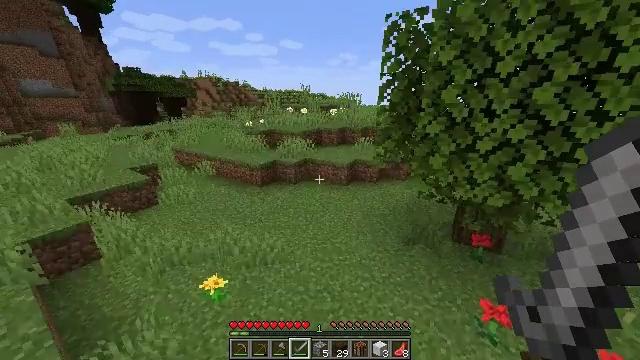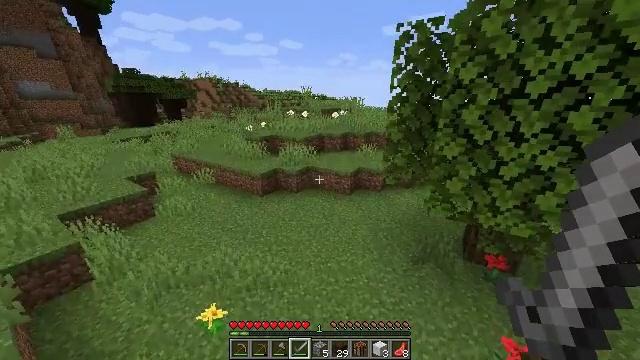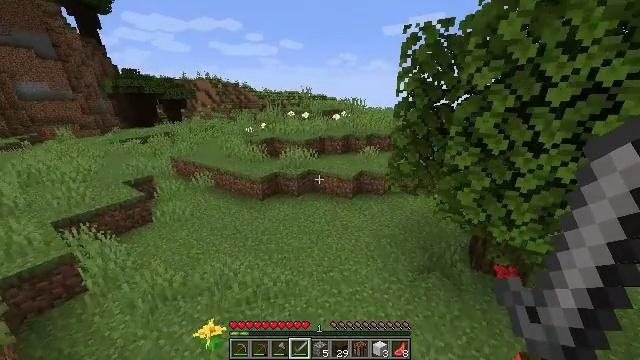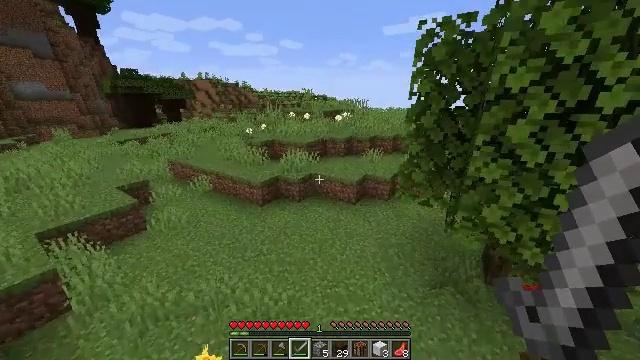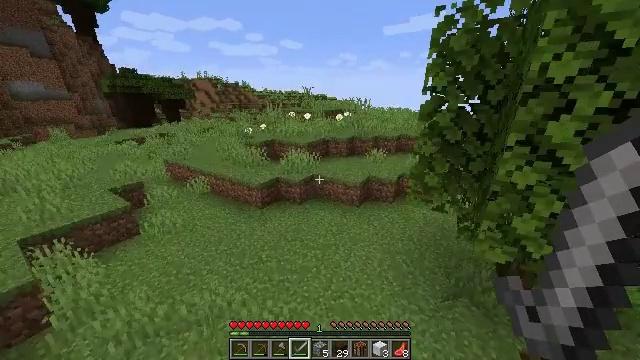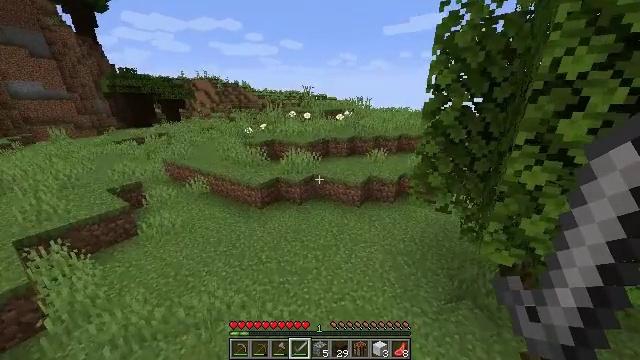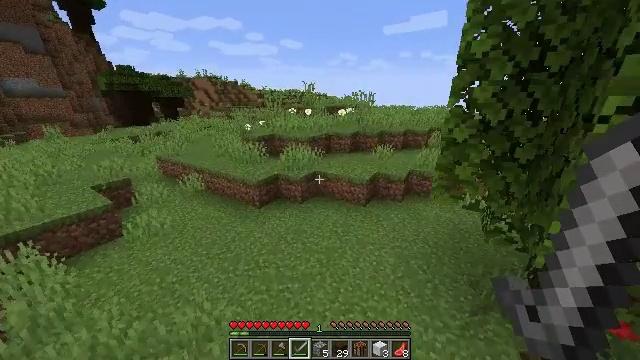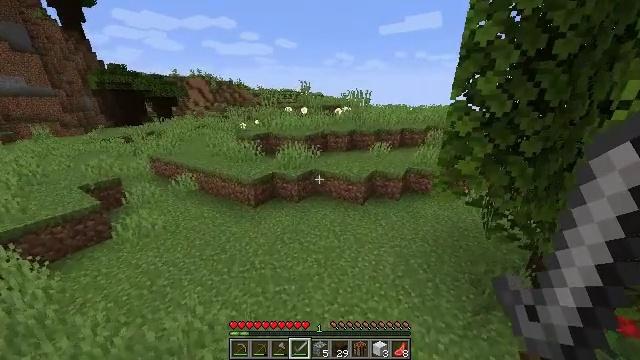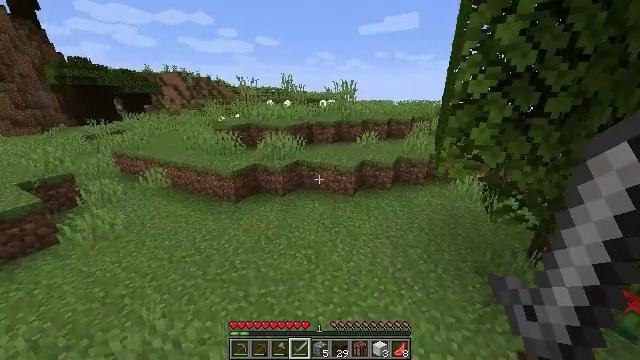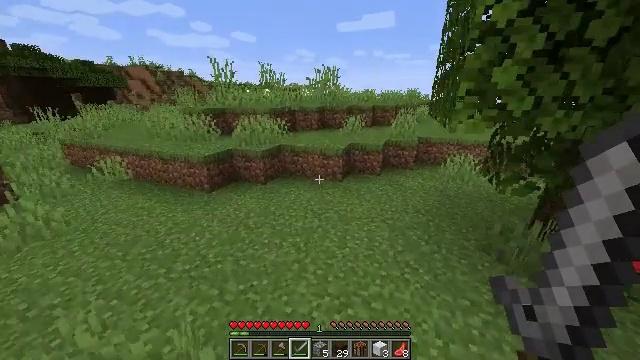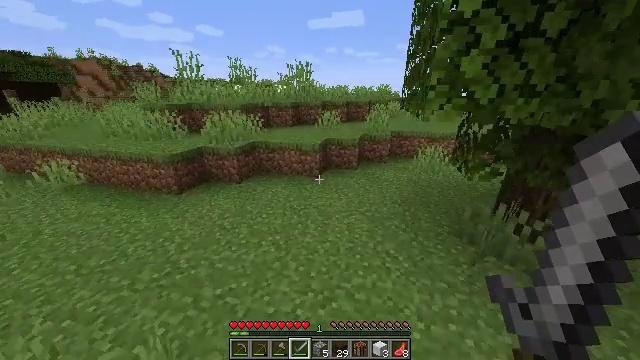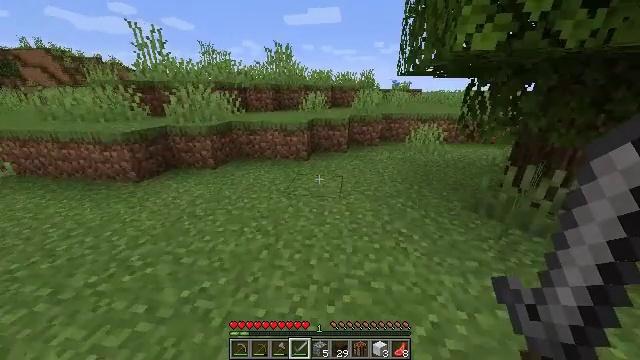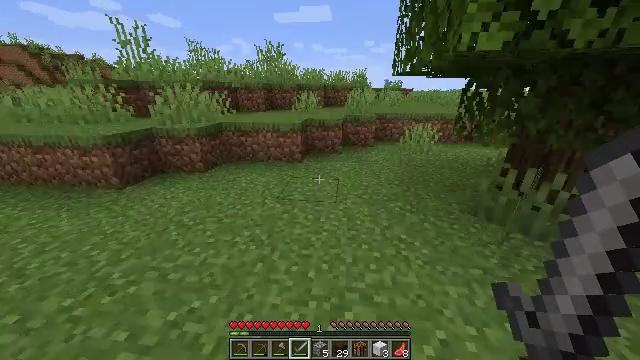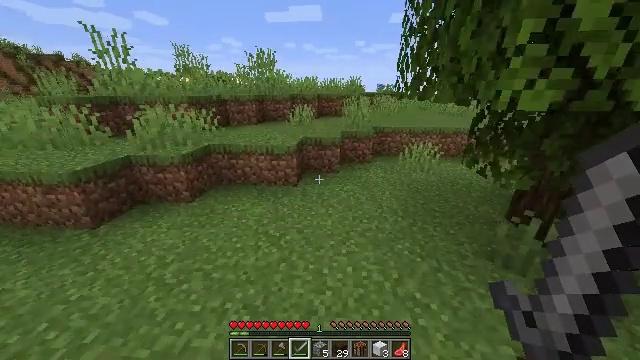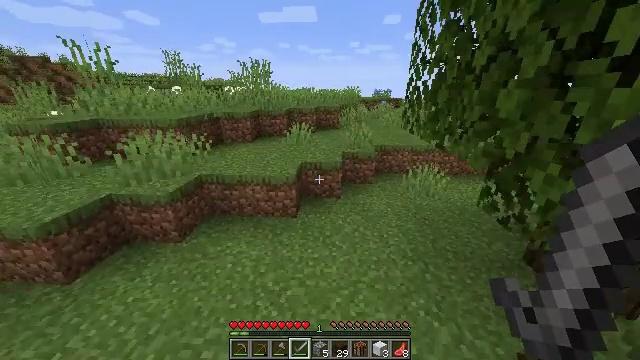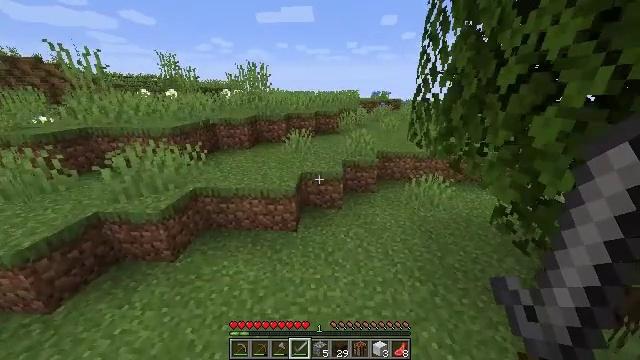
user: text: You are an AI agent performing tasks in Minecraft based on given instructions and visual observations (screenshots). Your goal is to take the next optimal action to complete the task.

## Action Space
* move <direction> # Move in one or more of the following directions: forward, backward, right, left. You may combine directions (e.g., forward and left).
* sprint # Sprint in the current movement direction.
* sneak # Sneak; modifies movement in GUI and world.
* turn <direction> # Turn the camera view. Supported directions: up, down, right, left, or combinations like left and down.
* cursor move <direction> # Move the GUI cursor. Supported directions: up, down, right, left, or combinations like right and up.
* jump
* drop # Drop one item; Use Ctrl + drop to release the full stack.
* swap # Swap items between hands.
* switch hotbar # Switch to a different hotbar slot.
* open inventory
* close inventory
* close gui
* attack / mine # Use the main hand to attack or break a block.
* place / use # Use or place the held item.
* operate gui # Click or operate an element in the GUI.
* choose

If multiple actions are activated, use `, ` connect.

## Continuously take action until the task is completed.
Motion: motion action
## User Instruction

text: Break the sand block.
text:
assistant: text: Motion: move forward, sprint, jump
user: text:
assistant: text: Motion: move forward, sprint, jump
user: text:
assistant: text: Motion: move forward, sprint, jump
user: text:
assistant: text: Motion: move forward, sprint, jump
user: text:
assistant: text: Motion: move forward, sprint, jump
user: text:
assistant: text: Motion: move forward, sprint, jump
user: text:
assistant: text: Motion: move forward, sprint, turn right, jump
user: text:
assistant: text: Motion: move forward, sprint, turn right, jump
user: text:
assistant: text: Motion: move forward, sprint, turn right, jump
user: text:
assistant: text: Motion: move forward, sprint, turn right, jump
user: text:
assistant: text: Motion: move forward, sprint, turn right, jump
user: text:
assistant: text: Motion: move forward, sprint, turn right, jump
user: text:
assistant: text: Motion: move forward, sprint, turn right, jump
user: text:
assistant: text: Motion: move forward, sprint, turn right, jump
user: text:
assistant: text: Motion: move forward, sprint, jump
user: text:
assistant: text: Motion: move forward, sprint, jump
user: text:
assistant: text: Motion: move forward, sprint, jump
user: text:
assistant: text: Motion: move forward, sprint, jump
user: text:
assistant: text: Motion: move forward, sprint, jump
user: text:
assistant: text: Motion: move forward, sprint, jump
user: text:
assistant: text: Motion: move forward, sprint, jump
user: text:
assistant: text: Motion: move forward, sprint, turn right, jump
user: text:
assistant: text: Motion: move forward, sprint, turn right, jump
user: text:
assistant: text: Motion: move forward, sprint, turn right, jump
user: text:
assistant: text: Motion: move forward, sprint, turn right, jump
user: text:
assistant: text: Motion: move forward, sprint, turn right, jump
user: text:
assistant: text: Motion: move forward, sprint, jump
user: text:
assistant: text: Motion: move forward, sprint, jump
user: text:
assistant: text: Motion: move forward, sprint, jump
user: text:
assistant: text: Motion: move forward, sprint, jump